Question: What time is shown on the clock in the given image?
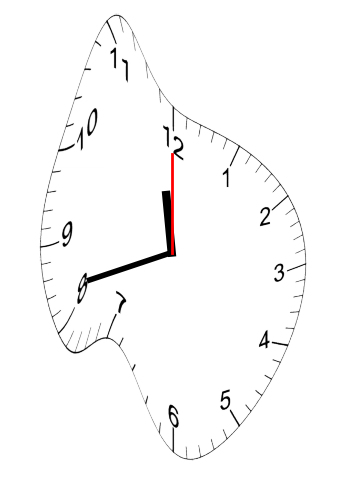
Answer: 11:42:00